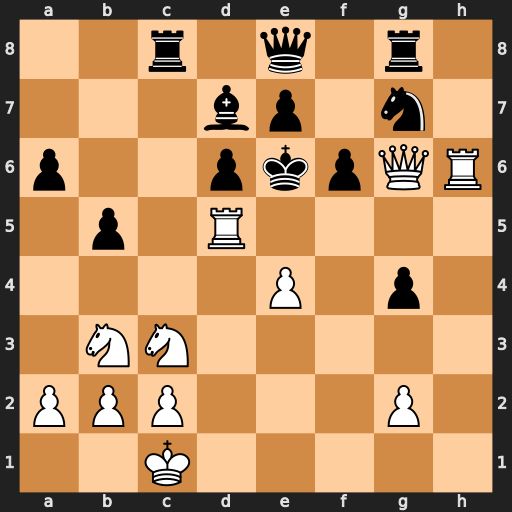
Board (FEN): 2r1q1r1/3bp1n1/p2pkpQR/1p1R4/4P1p1/1NN5/PPP3P1/2K5
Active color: w
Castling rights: -
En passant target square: -
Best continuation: Nd4#